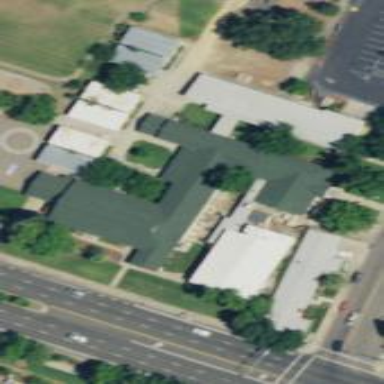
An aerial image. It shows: School building.